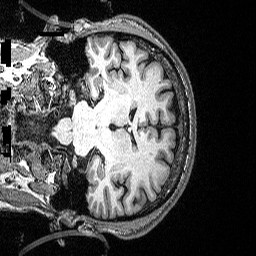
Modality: T1w
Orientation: coronal
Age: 48
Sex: male
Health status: ill
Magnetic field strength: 3 T
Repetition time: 2.53 s
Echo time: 0.00331 s